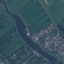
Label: River